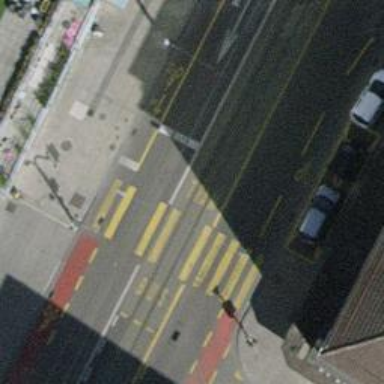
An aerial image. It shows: Crossing equipped with traffic signals. It is zebra crossing.